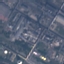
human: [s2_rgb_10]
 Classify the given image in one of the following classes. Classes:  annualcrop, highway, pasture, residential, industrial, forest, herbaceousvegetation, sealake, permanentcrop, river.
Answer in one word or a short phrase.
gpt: Industrial